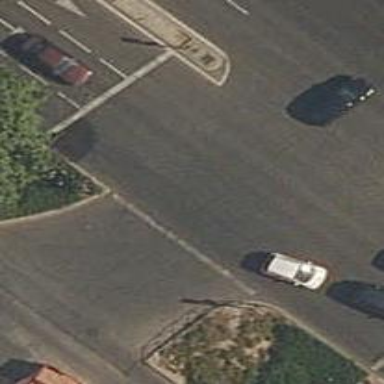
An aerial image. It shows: Road with traffic signals.